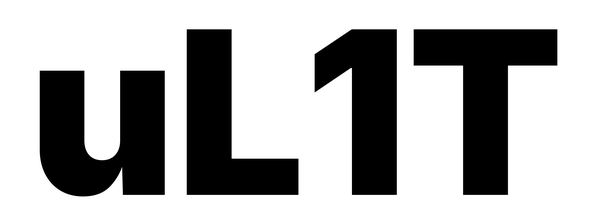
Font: Inter_Black